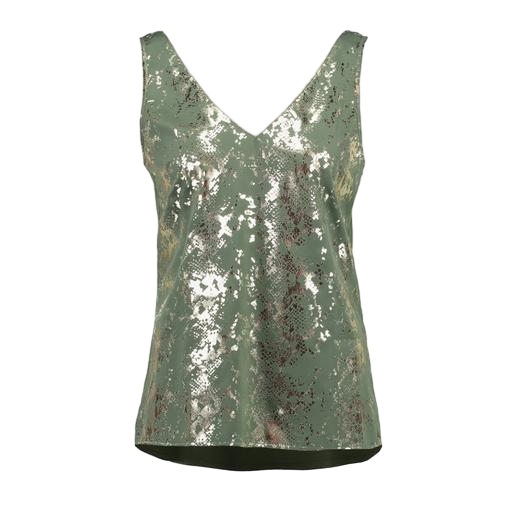
green emile sequin open-front vest, green rag bone vest, v-neck and gold print, white background